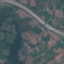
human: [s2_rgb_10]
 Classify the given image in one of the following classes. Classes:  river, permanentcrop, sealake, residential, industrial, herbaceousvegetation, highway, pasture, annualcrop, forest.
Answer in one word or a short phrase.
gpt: Highway